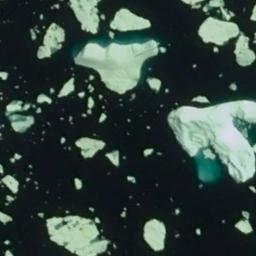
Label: sea_ice